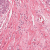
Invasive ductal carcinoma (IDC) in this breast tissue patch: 0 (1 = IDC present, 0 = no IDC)